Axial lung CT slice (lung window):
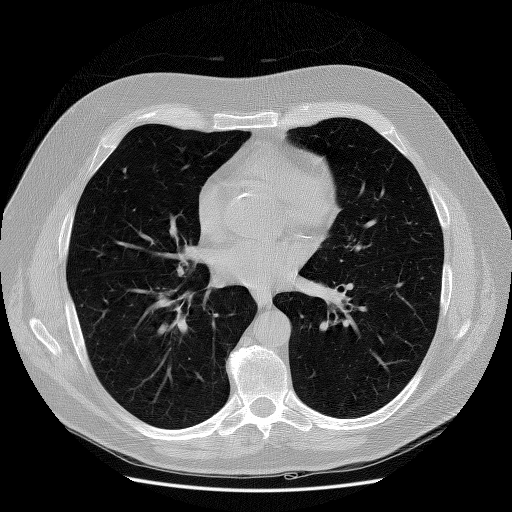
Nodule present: no